Question: I this dropdown:
'''
@* POLICY ORGANISATION *@
<div class="form-group">
<label for="diagnosticMode" class="control-label col-xs-2">Policy Organisation:</label>
<div class="col-xs-10">
<select id="DD1" name="PolicyOrganisation" class="btn btn-default">
<option value="-1">Select</option>
@foreach (var item in ViewBag.PolicyOrgs)
{
<option value="@item.Id">@item.Name</option>
}
</select>
</div>
</div>
'''
Which is being styled with
'''
select {
width: 300px !important;
border: 1px solid gray !important;
outline: medium none !important;
height: 30px !important;
vertical-align: top;
-webkit-appearance: none;
}
select::-ms-expand {
display: none;
}
label{
white-space: nowrap !important;
}
'''
Which looks like the above:

My Issue: How do I get the two elements to display side by side so that the end text of "policy organization:" is not clipped.
What Ive Tried so far :
'''
display: inline-block;
'''
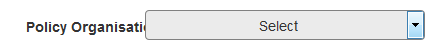
Answer: your code is right if u want to show it side by side but your text is too large thats why it is under the box.
try that code below
'''
<div class="form-group">
<label for="diagnosticMode" class="control-label col-xs-3">Policy Organisation:</label>
<div class="col-xs-9">
<select id="DD1" name="PolicyOrganisation" class="btn btn-default">
<option value="-1">Select</option>
@foreach (var item in ViewBag.PolicyOrgs)
{
<option value="@item.Id">@item.Name</option>
}
</select>
</div>
</div>
'''
what i did make col-xs-3 for the text and for the select col-xs-9
check that Demo <URL>